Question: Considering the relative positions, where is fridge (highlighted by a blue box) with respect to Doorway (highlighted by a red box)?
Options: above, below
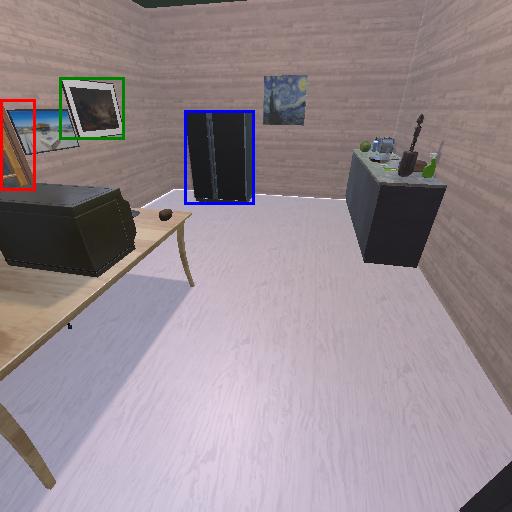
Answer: above